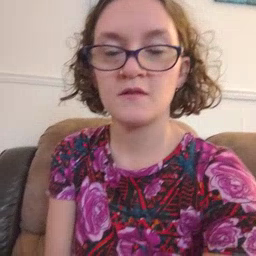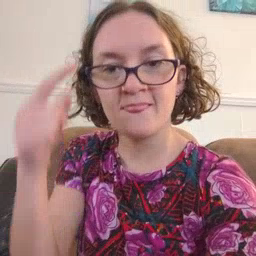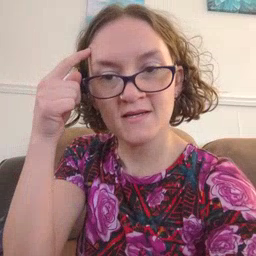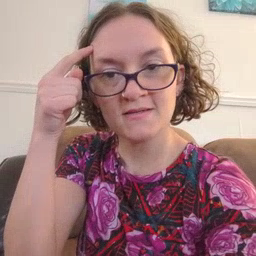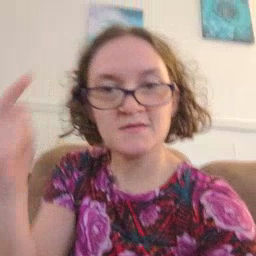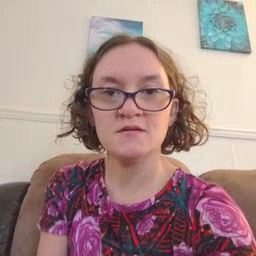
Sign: think